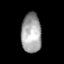
Tissue: lung
Cell type: Endothelial cells
Senescence score: 0.6002
Nuclear area (px): 778
Mean DAPI intensity: 163.996